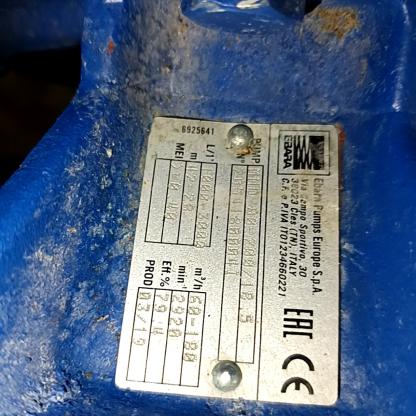
Klasa: tabliczka-znamionowa